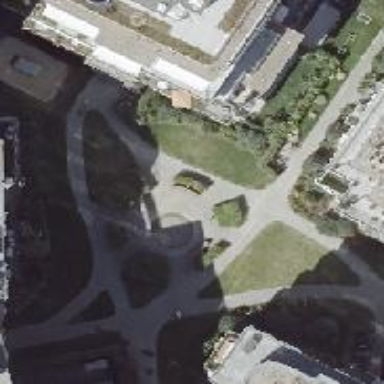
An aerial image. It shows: Beautiful fountain.